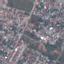
Land use / land cover: Residential